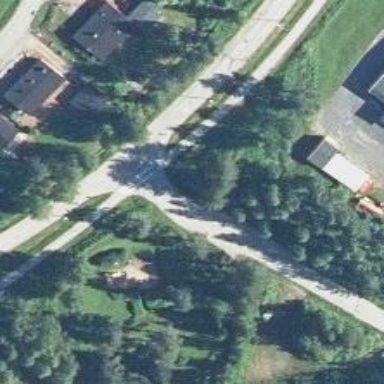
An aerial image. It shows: Zebra crossing on asphalt cycleway.